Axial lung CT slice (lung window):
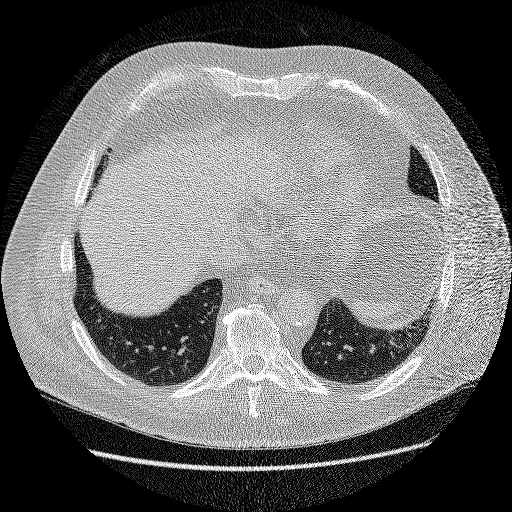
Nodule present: no